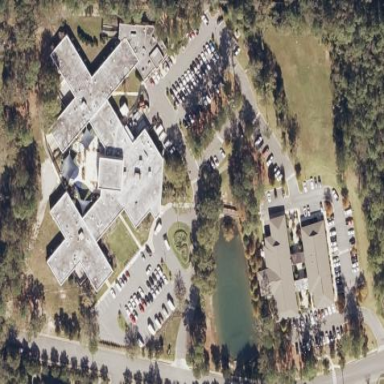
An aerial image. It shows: Hospital providing healthcare services.